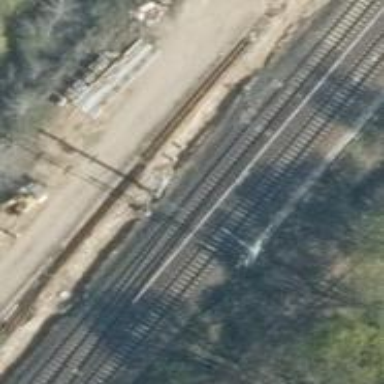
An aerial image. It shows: Railway switch.